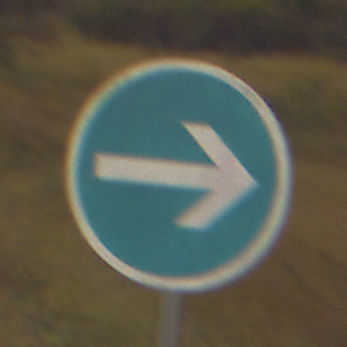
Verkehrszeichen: VorgeschriebeneFahrtrichtungHierRechts
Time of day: Night
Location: Outdoor (Nature)
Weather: Clear
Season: NotSpecified
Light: Natural